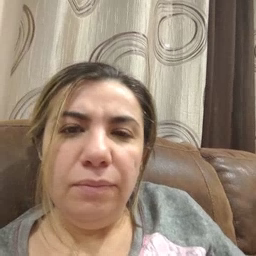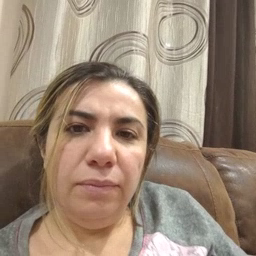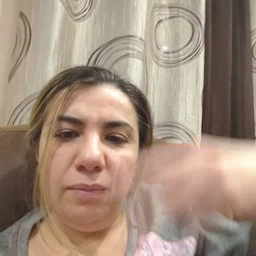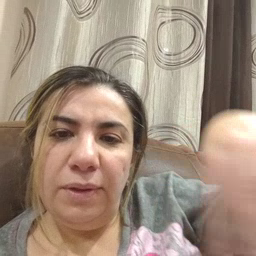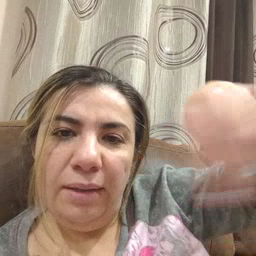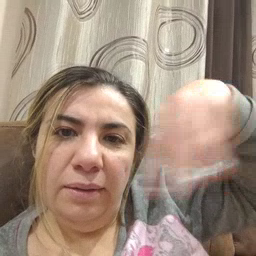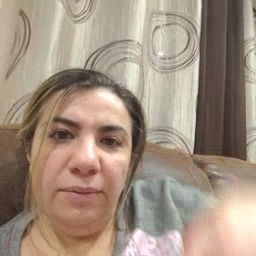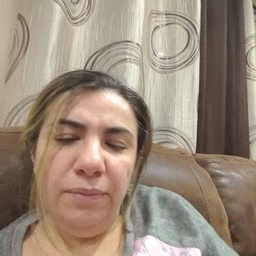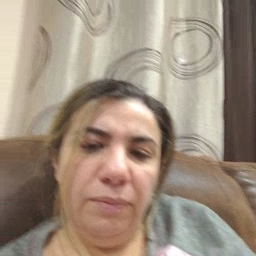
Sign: dance